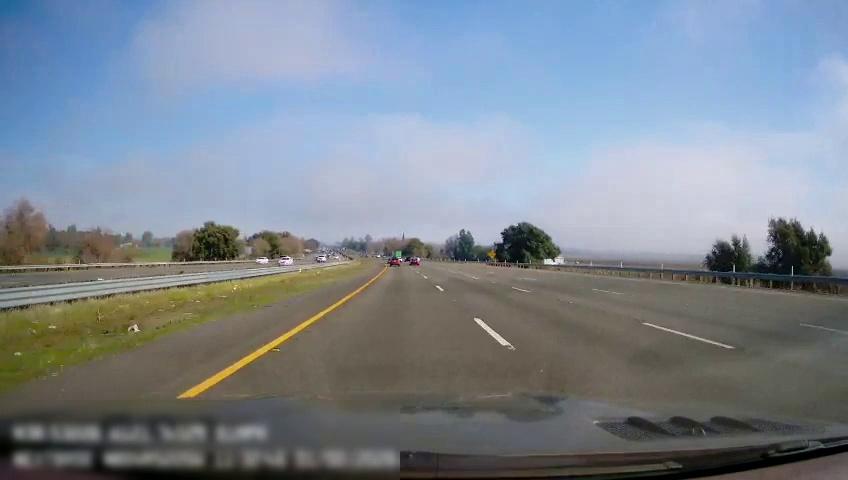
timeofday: Day
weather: Sunny
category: Drivable Space
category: Drivable Space
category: Vehicles | Car
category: Vehicles | SUV
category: Vehicles | Truck
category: Lanes | Current Lane
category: Lanes | Current Lane
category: Lanes | Alternate Lane
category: Lanes | Alternate Lane